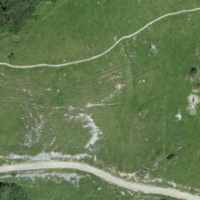
EUNIS habitat code: 26
Species observed at this site:
Pimpinella major
Bistorta vivipara